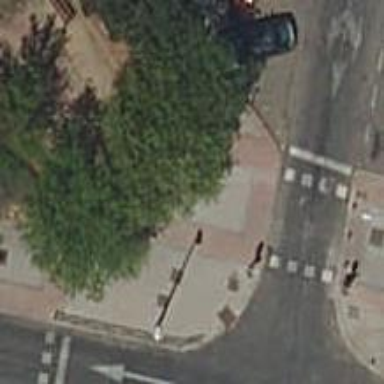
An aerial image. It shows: Sidewalk.